Question: This is what my webpage looks like on my computer
What I am trying to do is:
1. move my content (buttons, table, dropdown) to the center of the webpage (dynamically and automatically depending on the screen size).
2. Have the webpage fit properly on mobile browsers.(i.e. have the content take up the majority of the screen space)
I am a bootstrap and css noob. The following is a jsFiddle with similar code to what my webpage has: <URL>
How would I go about just centering one of the rows, such as:
'''
<div class="row no-gutter">
<div class="col-xs-1"><h5 class="text-center">Your grade</h5></div>
<div class="col-xs-1"> <h5 class="text-center">% of grade</h5</div>
</div>
<div class="row no-gutter">
<div class="col-xs-1"><input type="text" class="marks form-control"></div>
<div class="col-xs-1"> <input type="text" class="grades form-control"></div>
</div>
'''
Anything to point me in the right direction would be great.
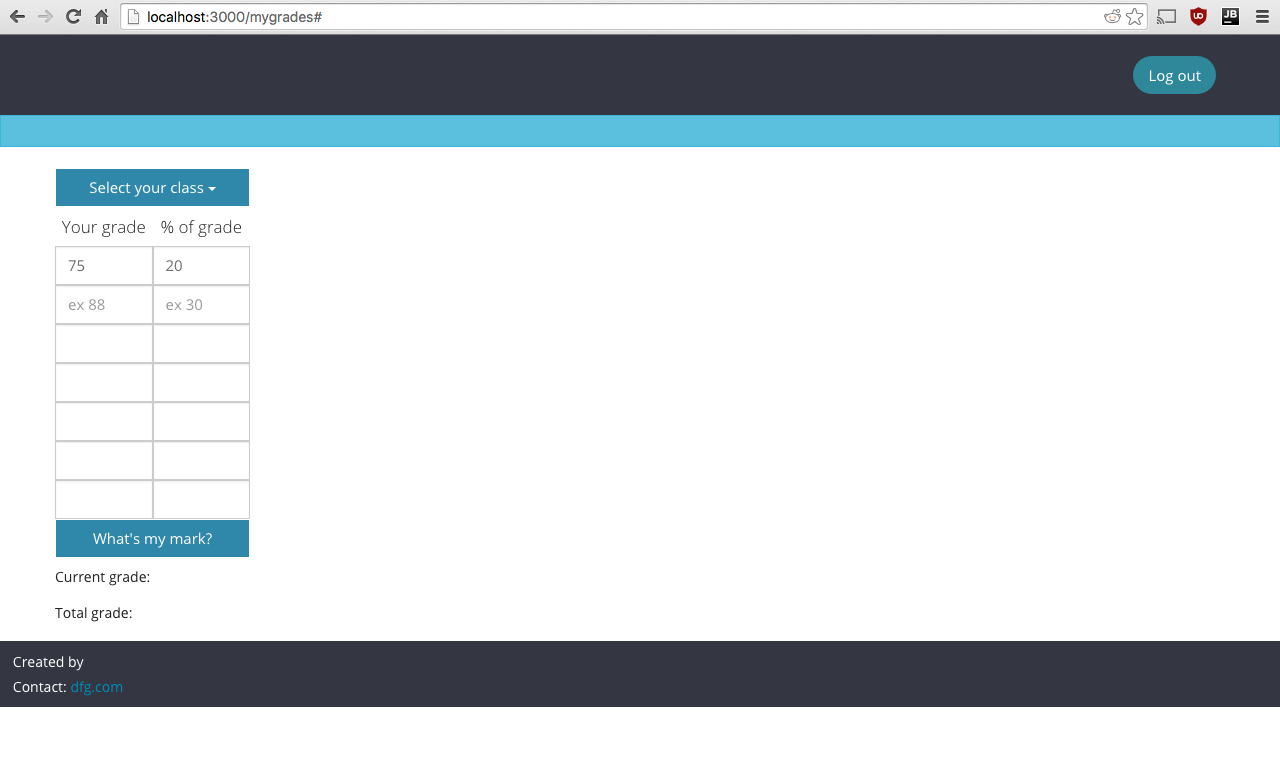
Answer: Try not to rely too much on Bootstrap's rows and columns for sizing things like tables. 'col-xs-[number]' should really be limited to determining the way elements line up or break onto new lines when the viewport is expanded or shrunk.
I've given '#table-of-grades' a display type of table and auto margins to center it, and added a new class, '.table-cell', to float the cells of the table within the width of '#table-of-grades'
'''
#table-of-grades {
display: table;
margin: auto;
}
.table-cell {
width:50%;
float:left;
}
'''
I also moved everything within the '#table-of-grades' container, so they will fill the width of that element when the viewport is shrunk or expanded. Also notice the change in markup, i.e. I removed the rows and columns in the table itself to create a layout that doesn't rely on bootstrap's rows and columns.
<URL>